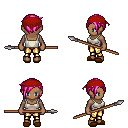
a pixel art fantasy rpg character, female body template, human, dark skin, white pirate shirt, gold greaves, pink pixie cut hairstyle, red bandana, brown slippers, spear, four views (front, back, left, right), 2x2 character sprite sheet, small pixel art, hard edges, no anti-aliasing